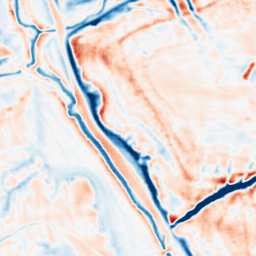
Category: multiscale
Decomposition family: dog_multiscale
Decomposition parameters: sigma_ratio: 1.4
n_scales: 5
base_sigma: 1
Upsampling method: sinc_blackman
Upsampling parameters: scale: 2
kernel_size: 4
Upsampling scale: 2